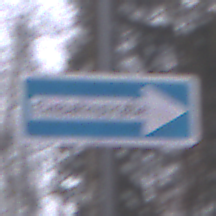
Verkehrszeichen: EinbahnstrasseRechtsweisend
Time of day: Midday
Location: Outdoor (Nature)
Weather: Overcast
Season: Autumn
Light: Natural